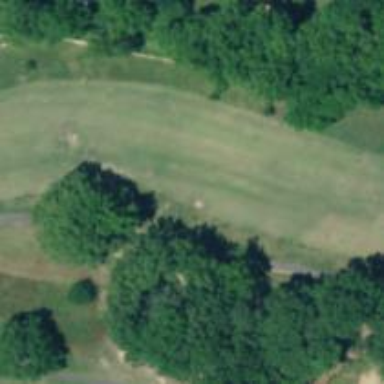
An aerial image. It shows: Golf hole.